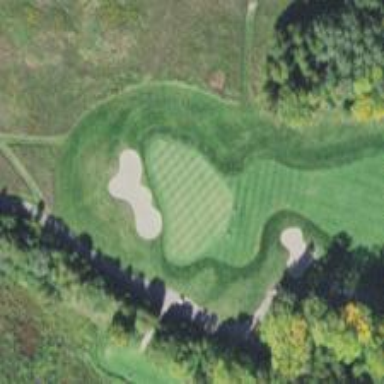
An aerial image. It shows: Golf hole.